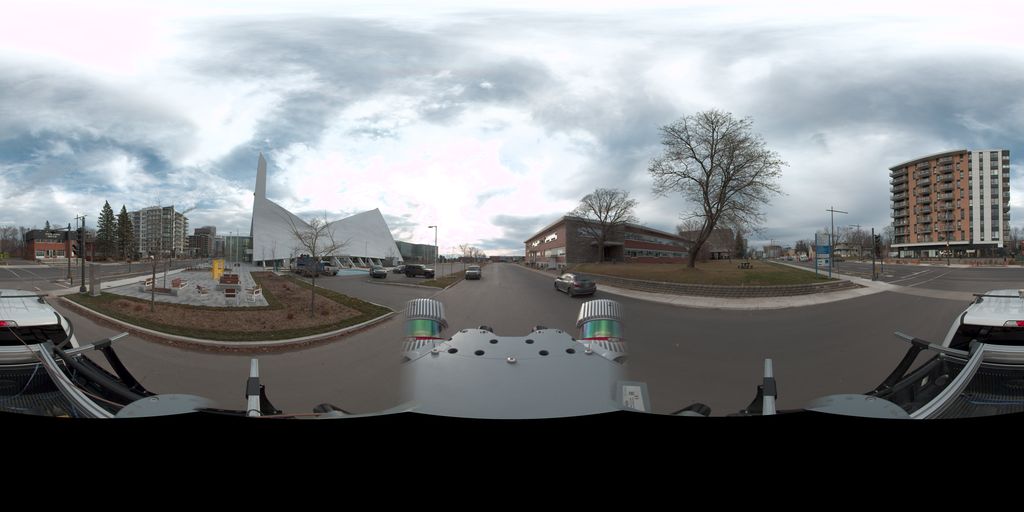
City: quebec_city